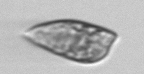
Label: Prorocentrum_dentatum